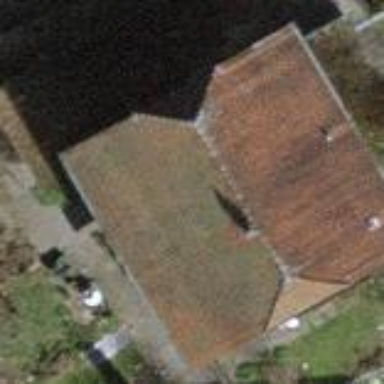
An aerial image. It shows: Detached building.